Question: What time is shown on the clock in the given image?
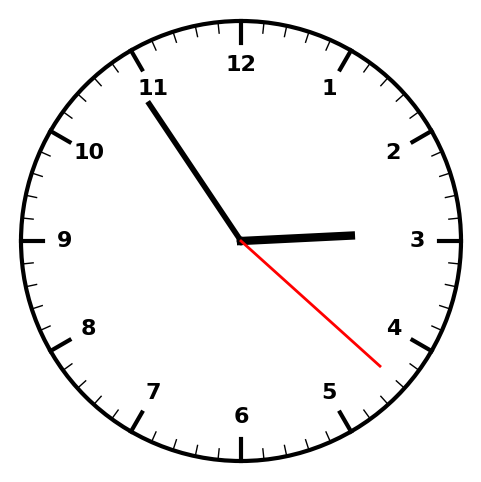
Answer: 02:54:22